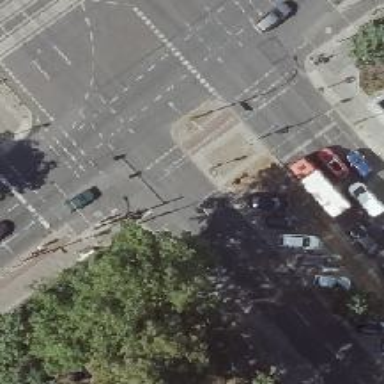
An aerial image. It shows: Footway that serves as traffic island.